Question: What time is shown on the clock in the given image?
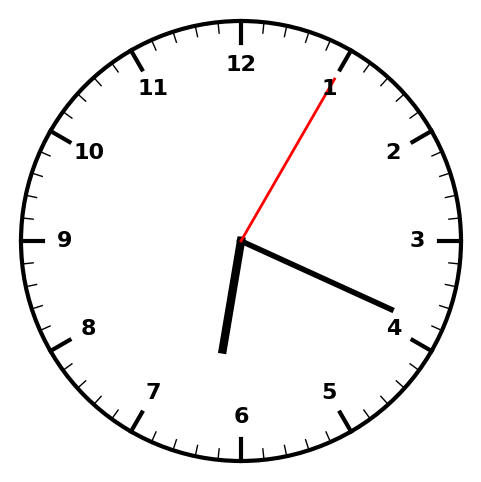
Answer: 06:19:05